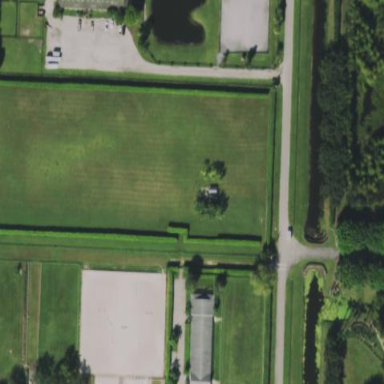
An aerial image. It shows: Grassy equestrian pitch for leisure land activities.